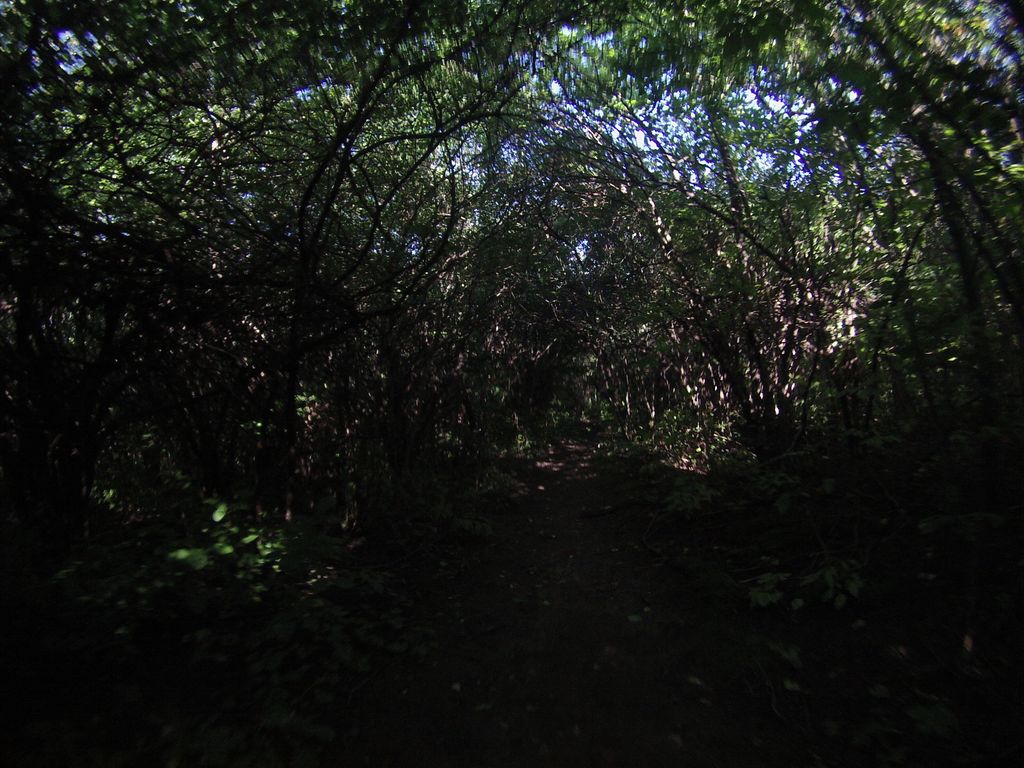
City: ottawa-gatineau